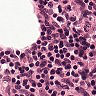
Metastatic tissue present: no